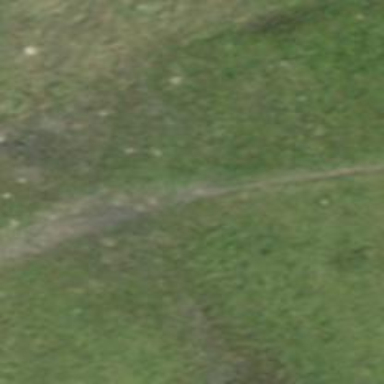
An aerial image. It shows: Gravel path with excellent visibility for trails.